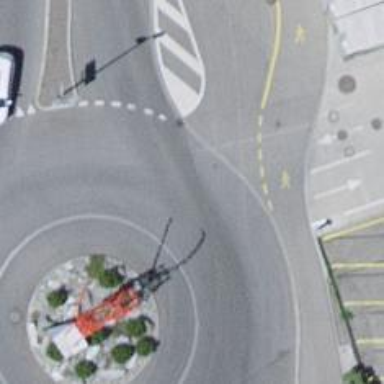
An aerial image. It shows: Secondary road made of asphalt leading to roundabout.